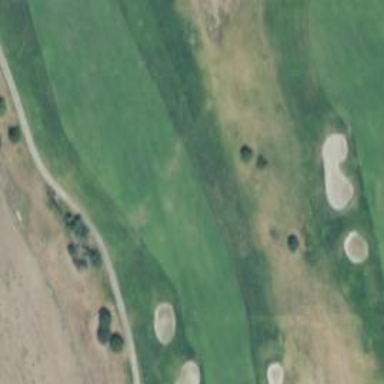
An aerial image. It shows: View of golf hole.